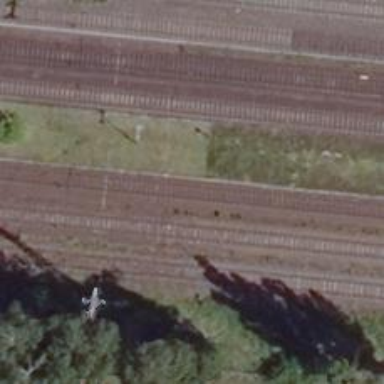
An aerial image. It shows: Railway signal.